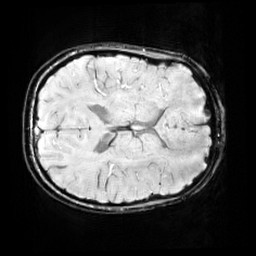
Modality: SWI
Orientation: axial
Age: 12
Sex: female
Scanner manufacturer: siemens
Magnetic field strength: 3 T
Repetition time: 0.027 s
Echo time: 0.02 s